A bearing vibration time series has been folded into this square grayscale image, one row per segment of consecutive samples. Determine the bearing's health state. Answer with exactly one of: normal, inner_race, outer_race, ball.
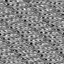
Answer: outer_race